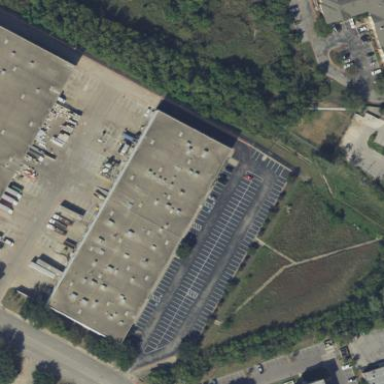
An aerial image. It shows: Industrial building.